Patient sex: M
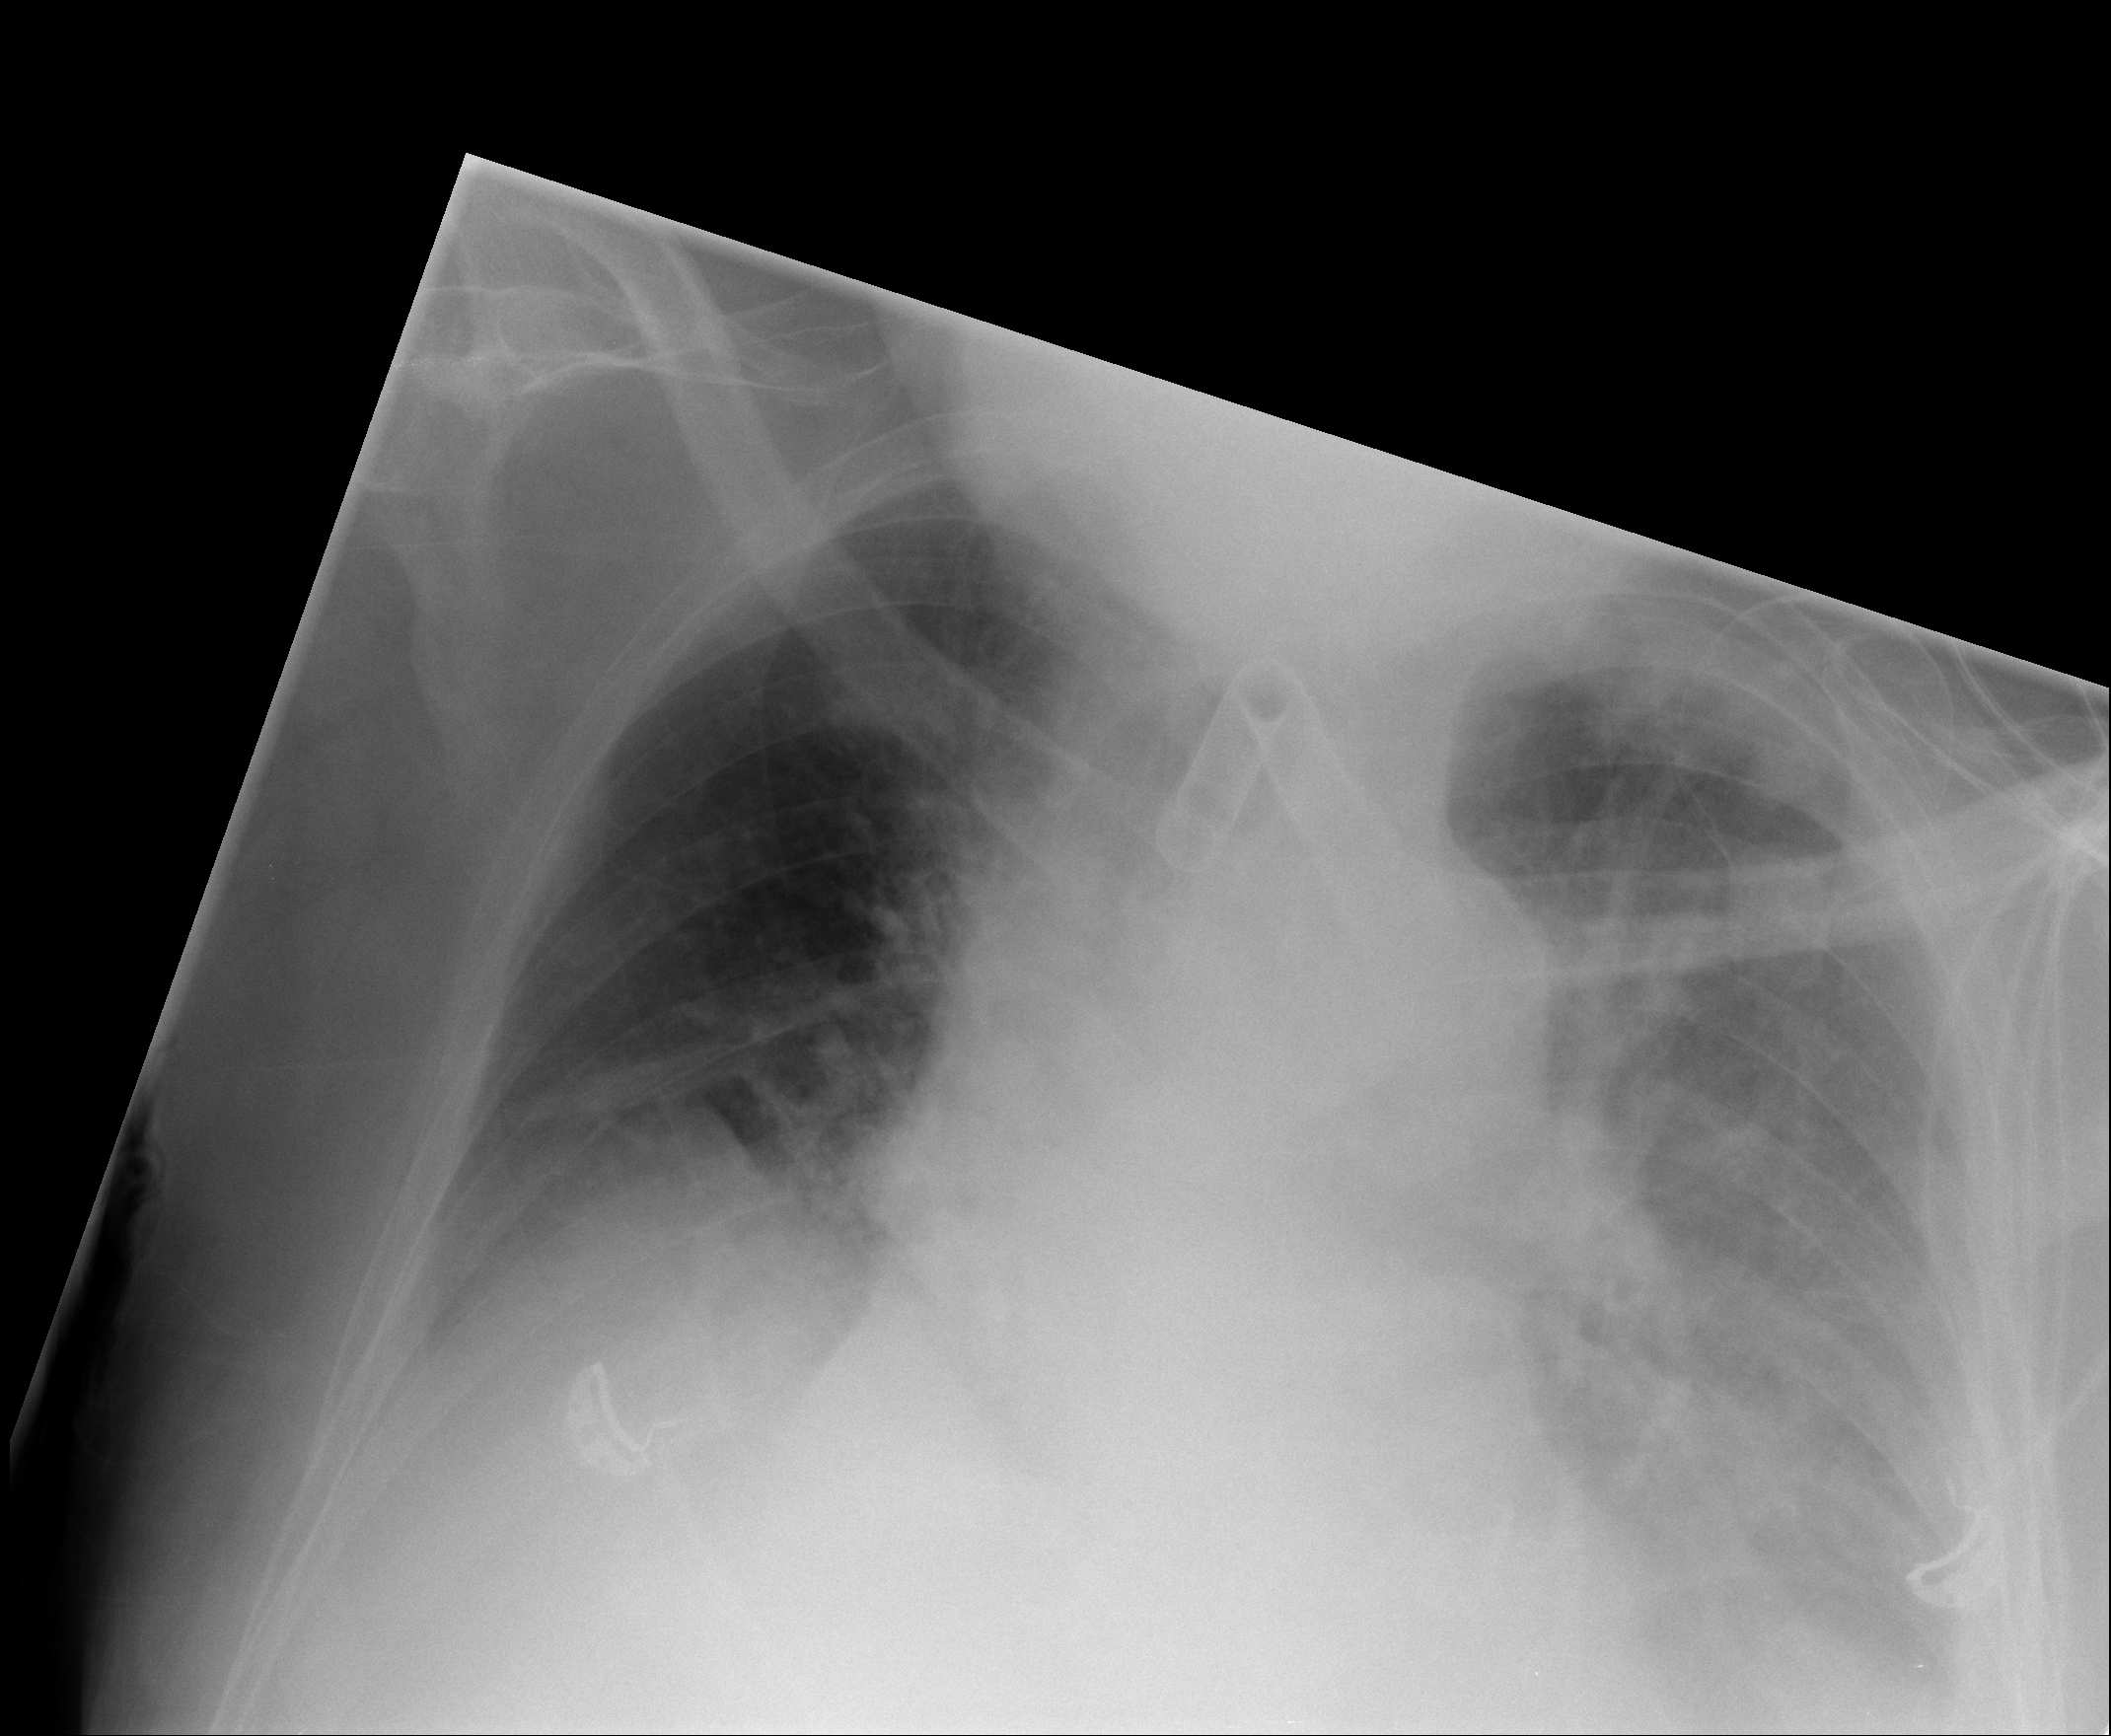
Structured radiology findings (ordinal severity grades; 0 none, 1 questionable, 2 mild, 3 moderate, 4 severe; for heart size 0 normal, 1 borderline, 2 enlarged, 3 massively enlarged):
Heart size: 2
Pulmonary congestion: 3
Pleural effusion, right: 2
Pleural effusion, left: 3
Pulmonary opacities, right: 1
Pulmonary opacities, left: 2
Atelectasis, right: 3
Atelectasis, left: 3